Brain MRI, t1w sequence, axial 2D slice.
Patient: age 18, sex F, weight 90 kg, height 1.9 m
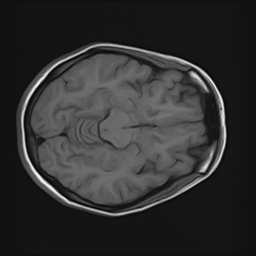